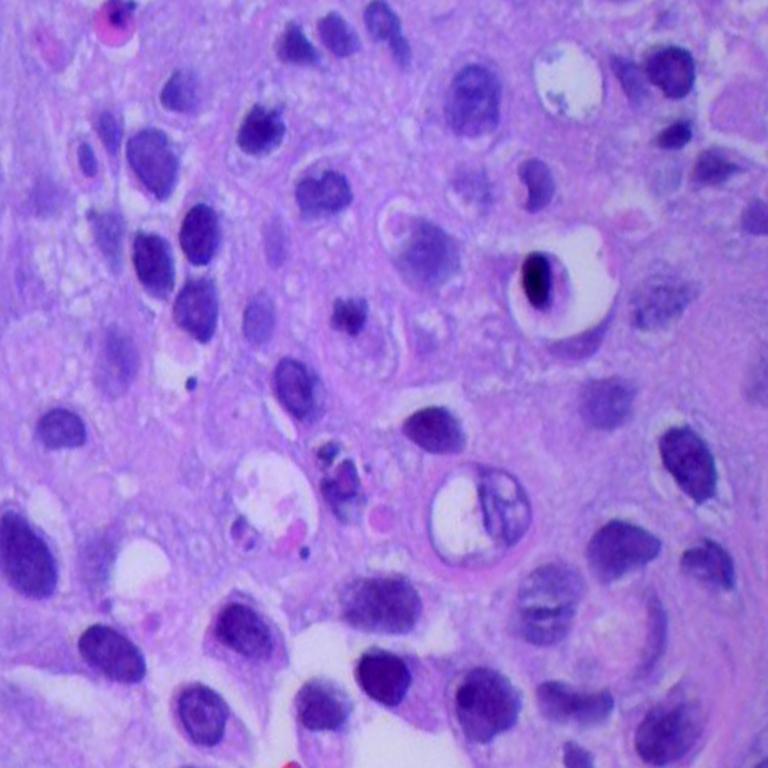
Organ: lung
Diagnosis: squamous carcinomas